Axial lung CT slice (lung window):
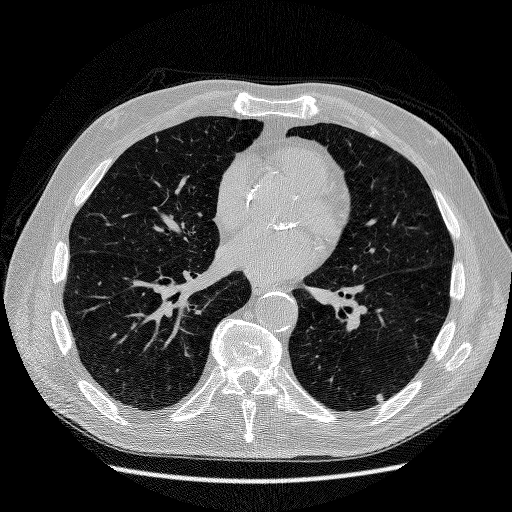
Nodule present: yes
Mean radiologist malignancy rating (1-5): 2.75